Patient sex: M
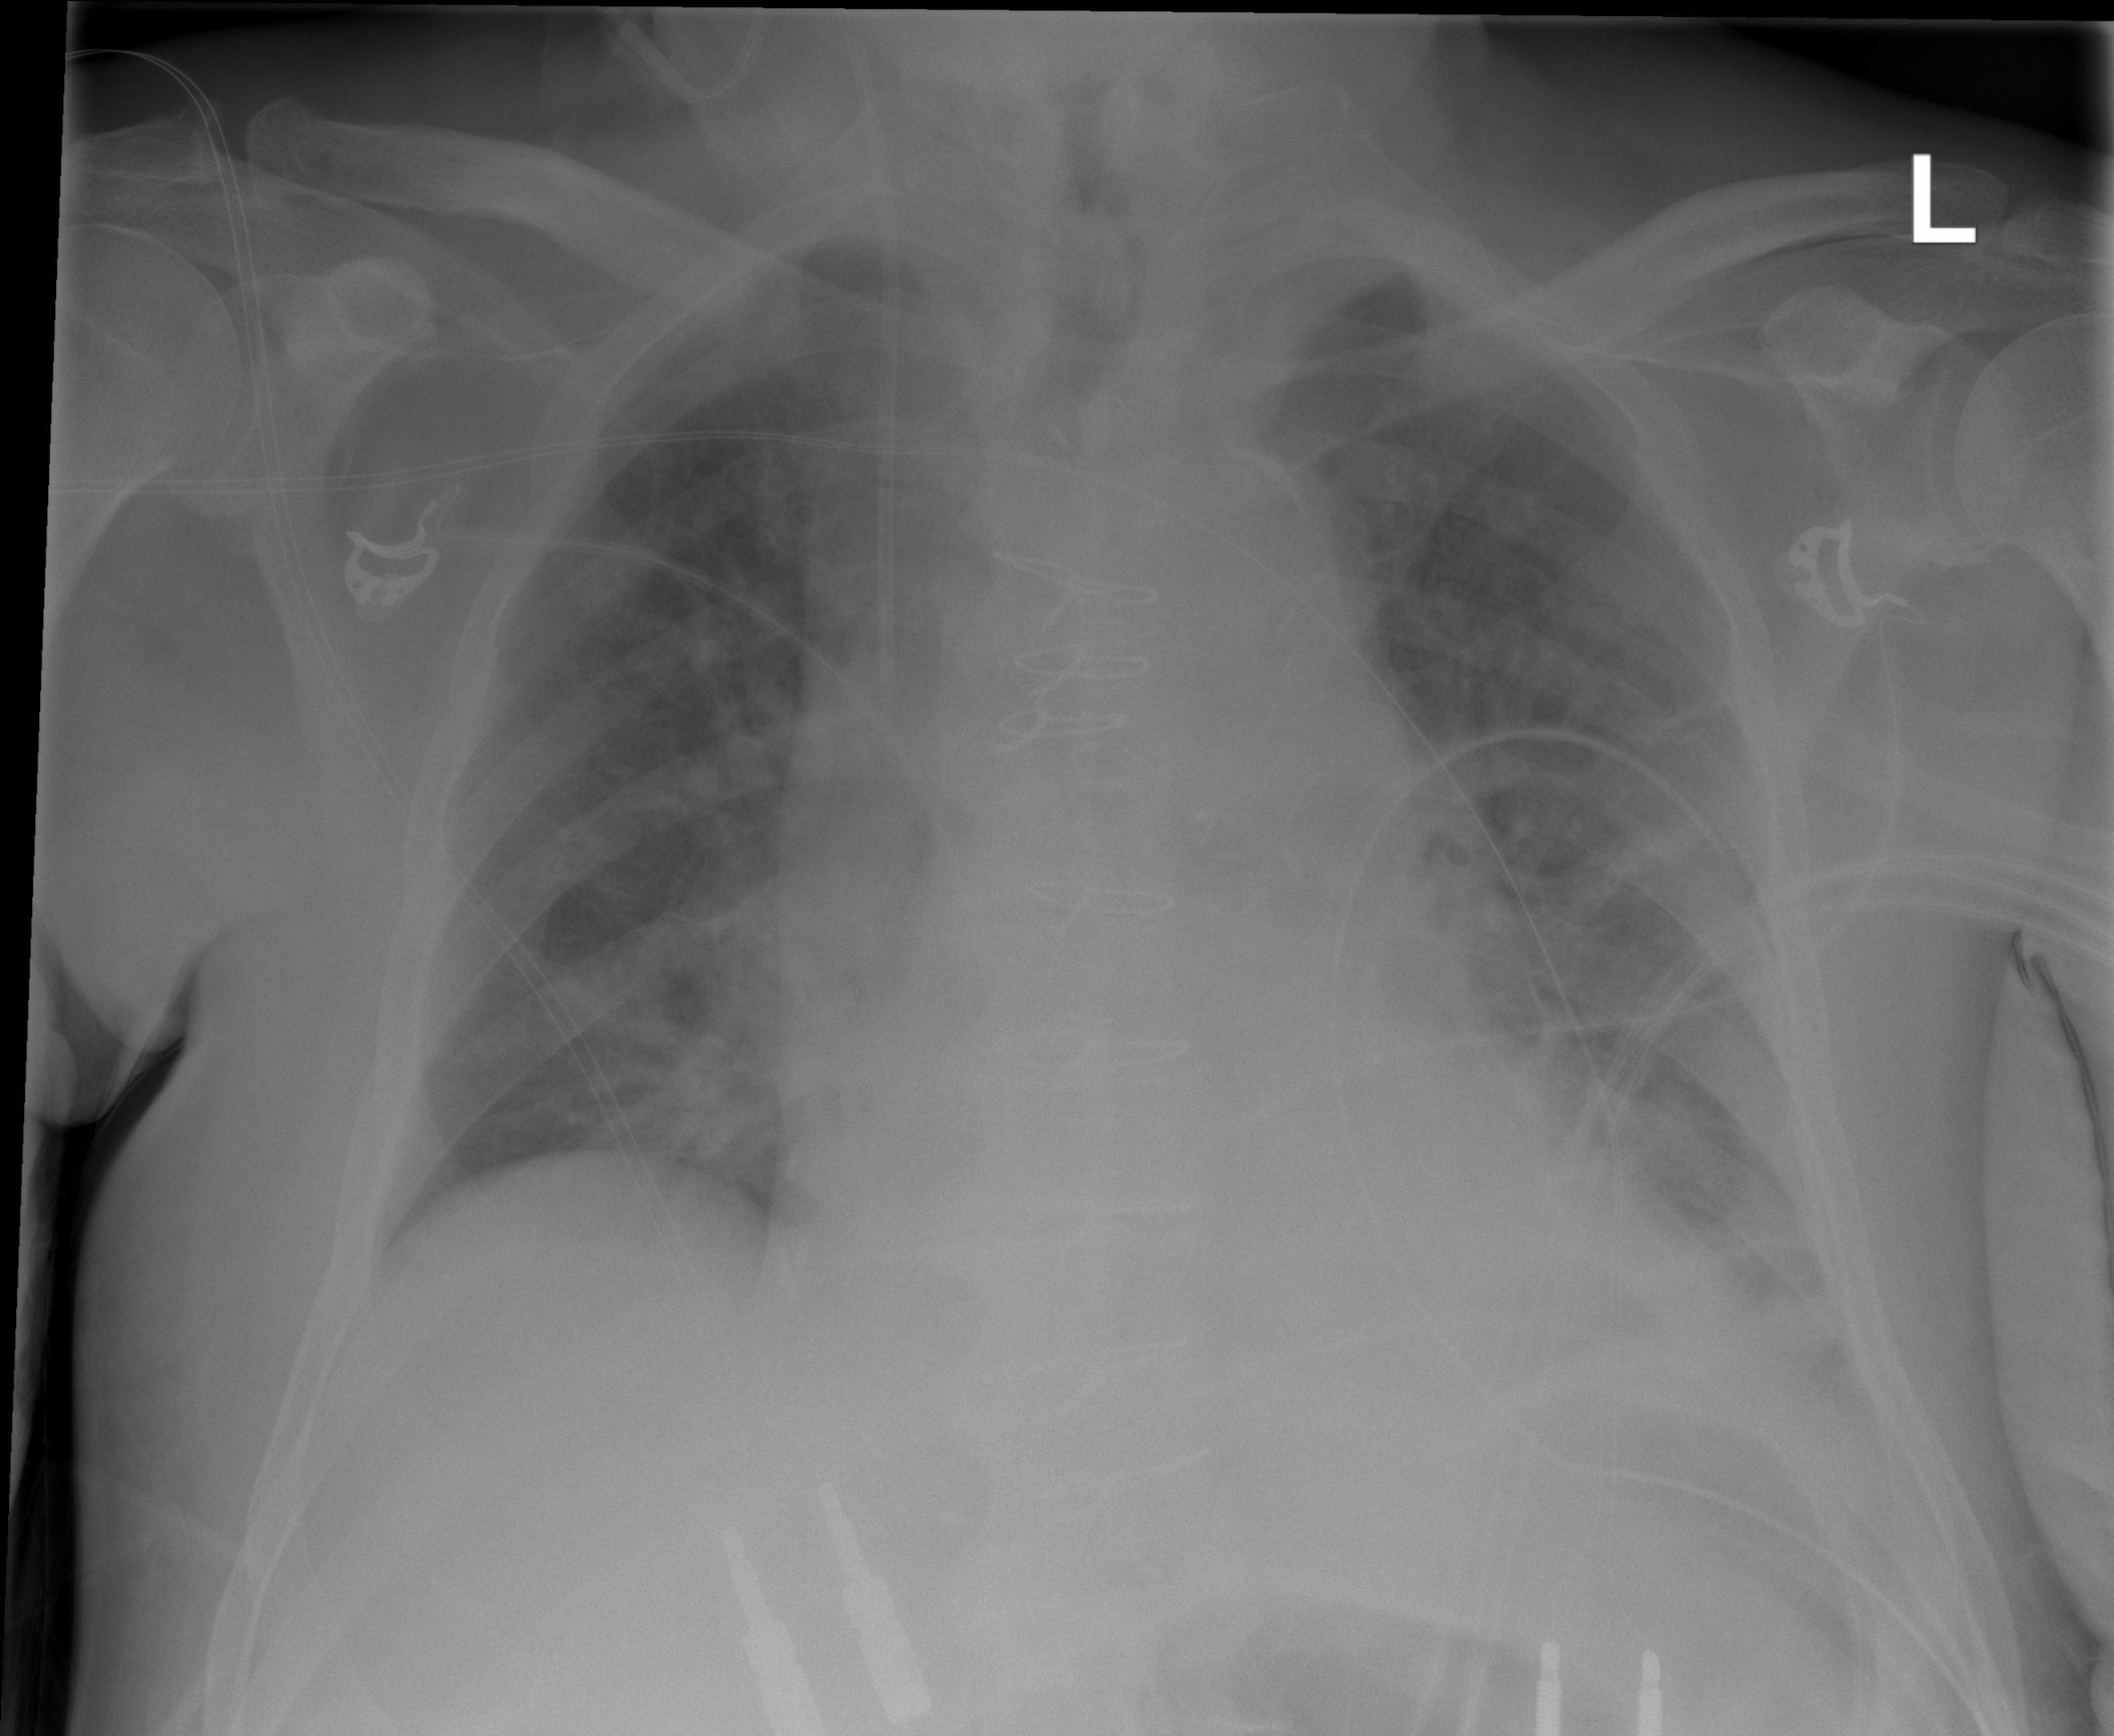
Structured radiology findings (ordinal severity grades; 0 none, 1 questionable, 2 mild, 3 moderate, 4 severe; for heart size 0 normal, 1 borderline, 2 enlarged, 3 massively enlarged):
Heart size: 2
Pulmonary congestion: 2
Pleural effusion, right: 0
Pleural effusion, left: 2
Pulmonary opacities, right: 0
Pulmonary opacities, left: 0
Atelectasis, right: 0
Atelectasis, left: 2